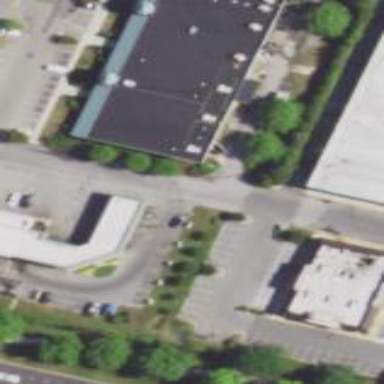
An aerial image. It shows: Retail building.